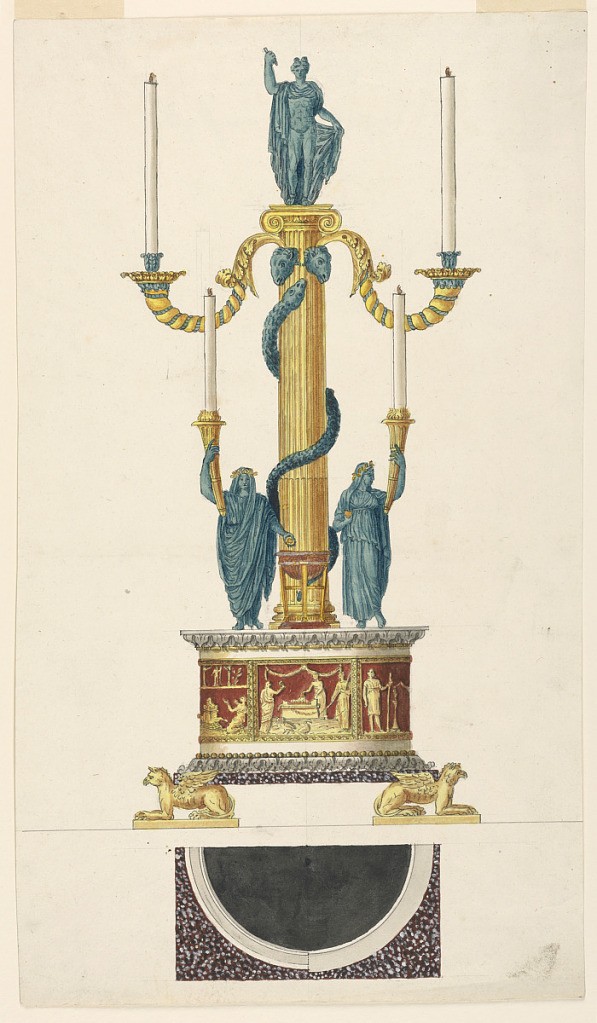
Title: Design for a Candlestick
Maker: Luigi Righetti, Italian, 1780 - 1819
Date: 1810
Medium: Pen and ink, brush and watercolor, graphite on paper
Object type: Drawing
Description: Vertical rectangle. Design for a candlestick intended to be executed in gilded and green bronze and white and colored marble. Base supported by two lying golden griffons. Upon a half-circular base with reliefs representing antique scenes stands a column with the statue of Apollo on top. Two arms with burning candles are springing from ram heads, below the Ionic capital. A snake is wrapped around the column. Before the column stands a tripod, between two priestesses supporting with their erected outside arms cornucopias with a burning candle in each. At the bottom, the plan of the base.